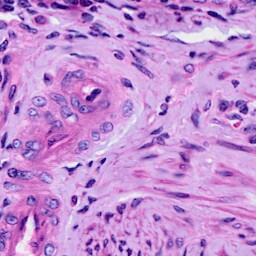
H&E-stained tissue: Cervix